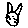
Label: cat